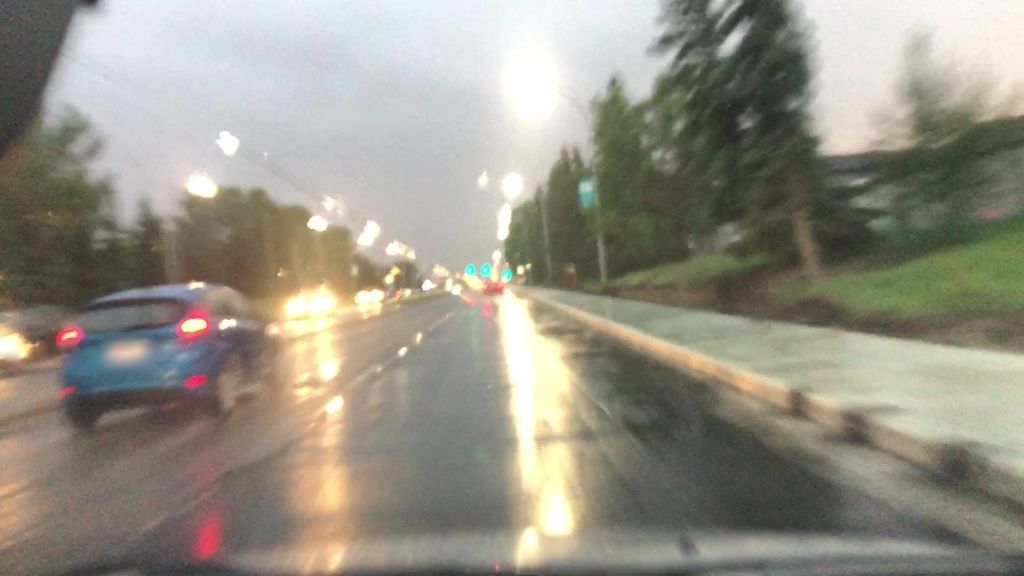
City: edmonton